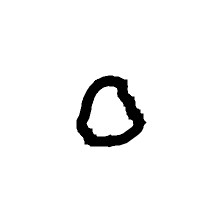
Shape: circle